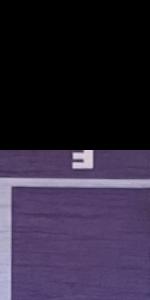
Label: Empty